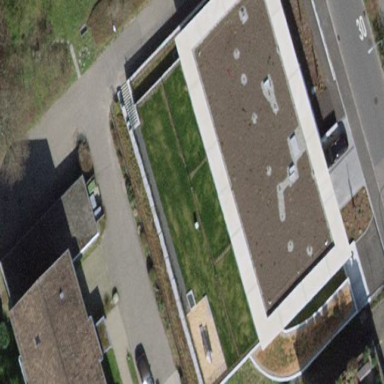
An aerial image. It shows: Building with flat roof.